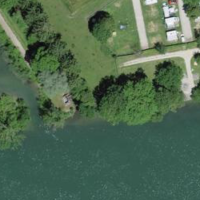
EUNIS habitat code: 21
Species observed at this site:
Allium ursinum